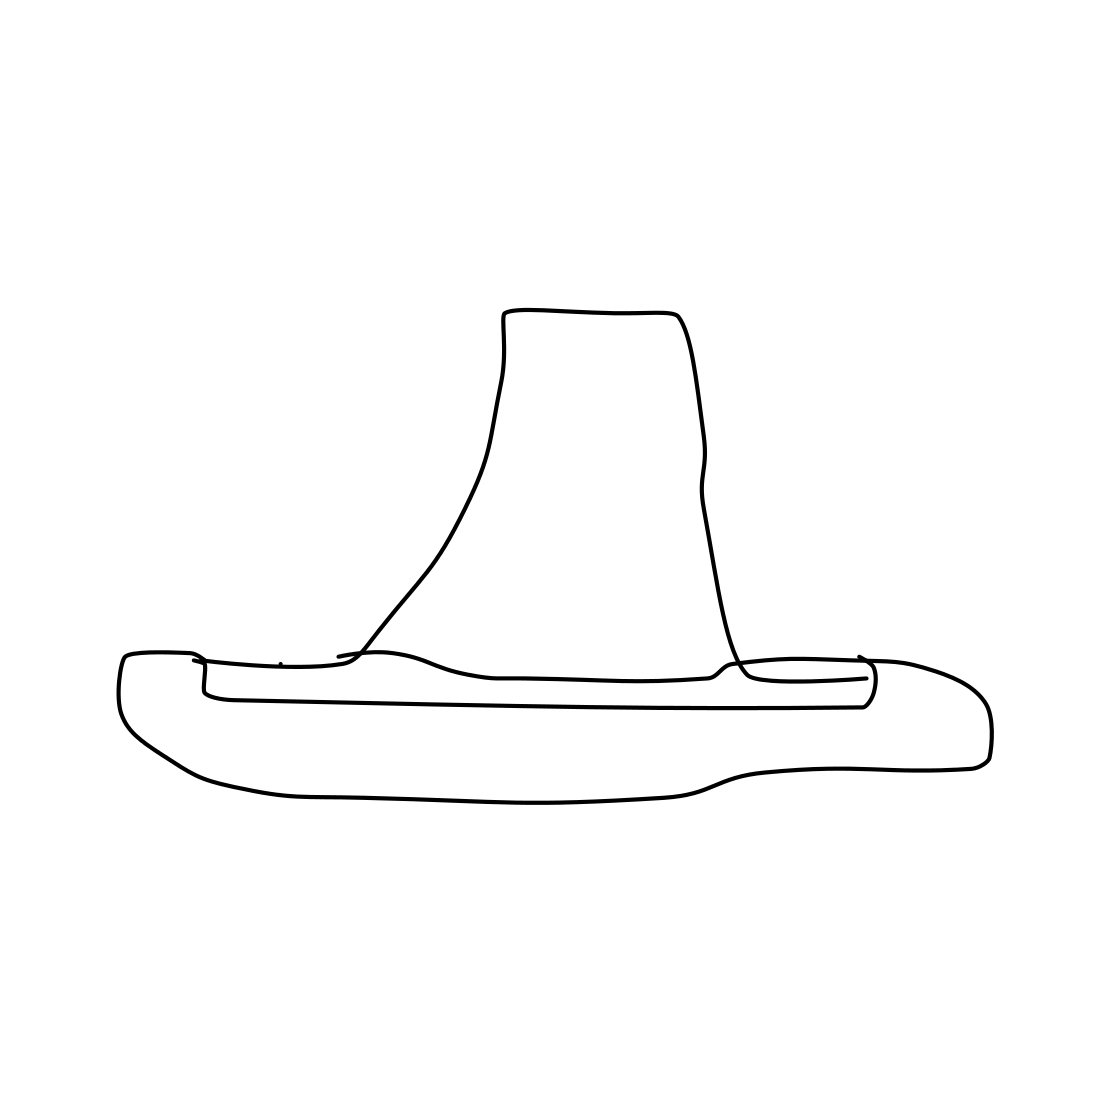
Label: hat